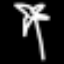
Label: palm tree